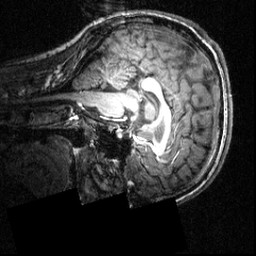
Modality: T1w
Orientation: sagittal
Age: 19
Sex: male
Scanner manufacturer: siemens
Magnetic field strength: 3.951 T
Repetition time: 1.5 s
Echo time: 0.00335 s